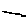
Label: line